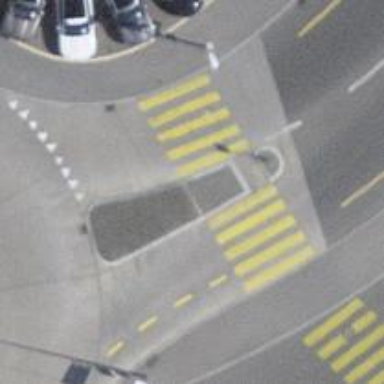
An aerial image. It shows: Kerb barrier.